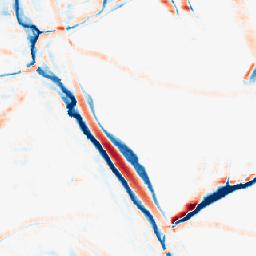
Category: morphological
Decomposition family: morphological_rect
Decomposition parameters: operation: average
width: 20
height: 10
Upsampling method: nearest
Upsampling parameters: scale: 4
Upsampling scale: 4